Question: I'm using the <URL> as a time picker, using the options as follows:
'''
$('#timepicker').datetimepicker({
format: 'hh:ii',
autoclose: 1,
startView: 1,
viewSelect: 4
});
'''
This works as expected, with the target control value set to the selected time. However the datetimepicker still displays the long date at the top of the selector (27 February 2015 bit):

How can I get rid of this?
Looking at the JavaScript it is contained in the thead of the table contained in the divs with classes 'datetimepicker-minutes' and 'datetimepicker-hours'. I can't find a straightforward way of hiding the thead element without screwing up the rest of the form (I've tried thead/tr/td class=hidden, height:0).
Is there a way of hiding the content inside the thead without affecting the rest of the form?
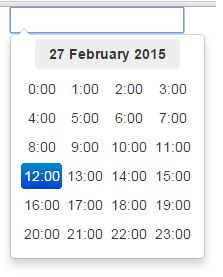
Answer: <URL>
It turns out that there is a branch with support for date-only and time-only selectors.